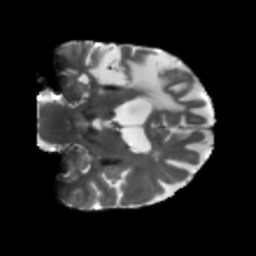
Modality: T2w
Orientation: coronal
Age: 52
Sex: male
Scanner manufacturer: siemens
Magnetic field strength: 3 T
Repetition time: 5.25 s
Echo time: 0.08 s